Question: I want one job pass param to another job. The problem is that I want one job obtain parameter after execution shell command.

Any ideas how to manage it?
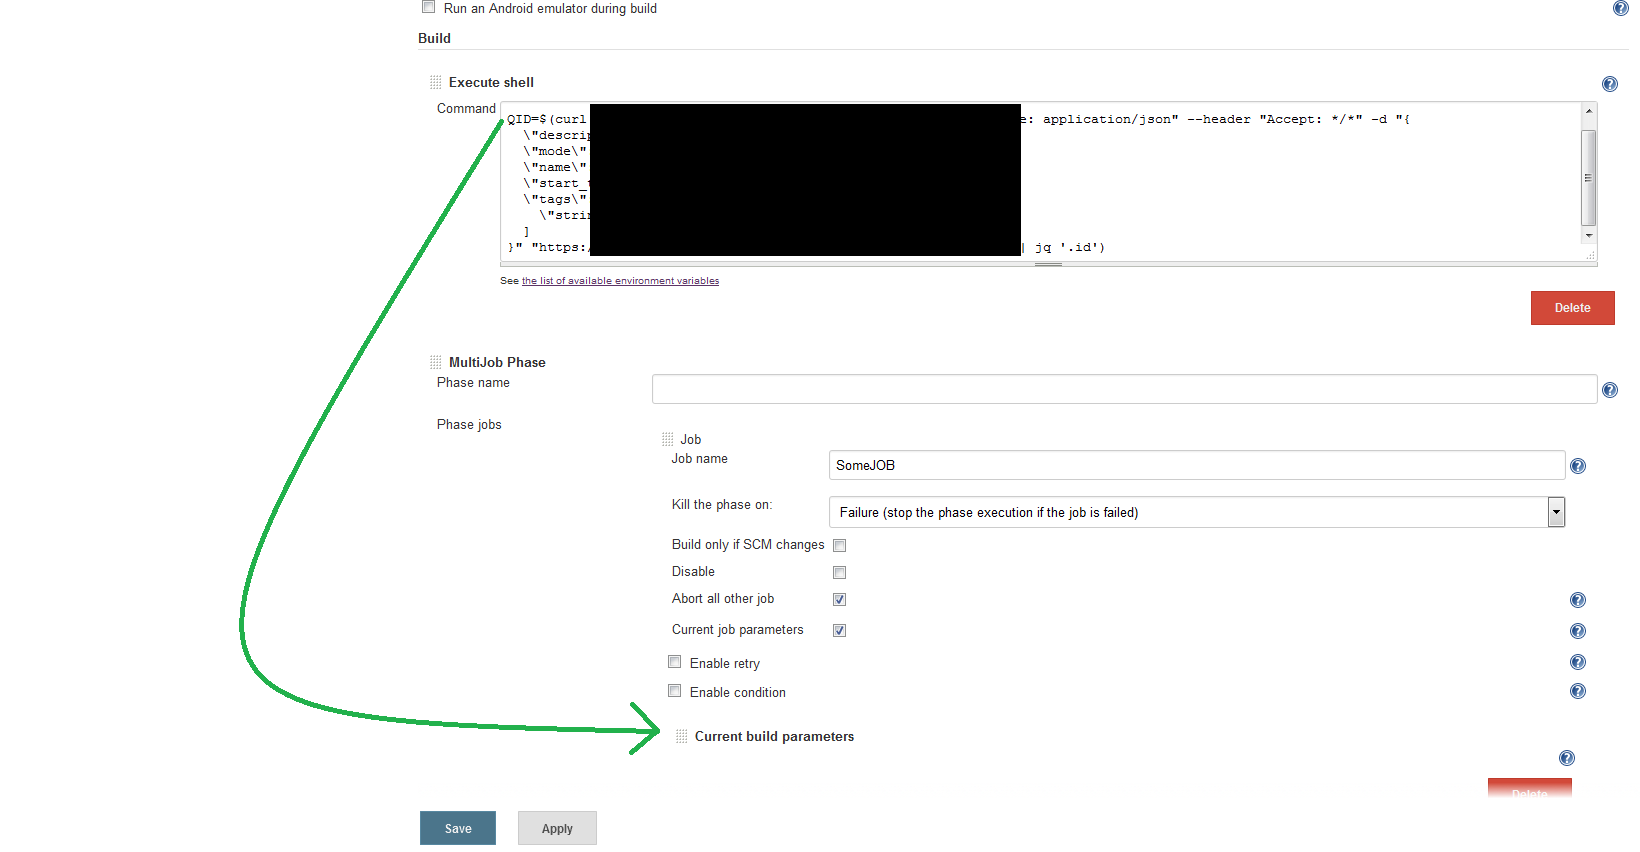
Answer: You should look into EnvInject Plugin - <URL>
You can use it to load parameters from a file (which can be created by your shell step). You may than use the loaded variable to trigger the next job / step.